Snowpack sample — Loveland Pass, Silver Plume, Colorado, USA (12/14/25, 10:50 AM MST)
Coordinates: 39.664, -105.882
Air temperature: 36 °F
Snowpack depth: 67 cm
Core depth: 10 cm
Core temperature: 50 °F
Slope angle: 6°, slope face: 326°
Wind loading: low
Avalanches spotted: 0
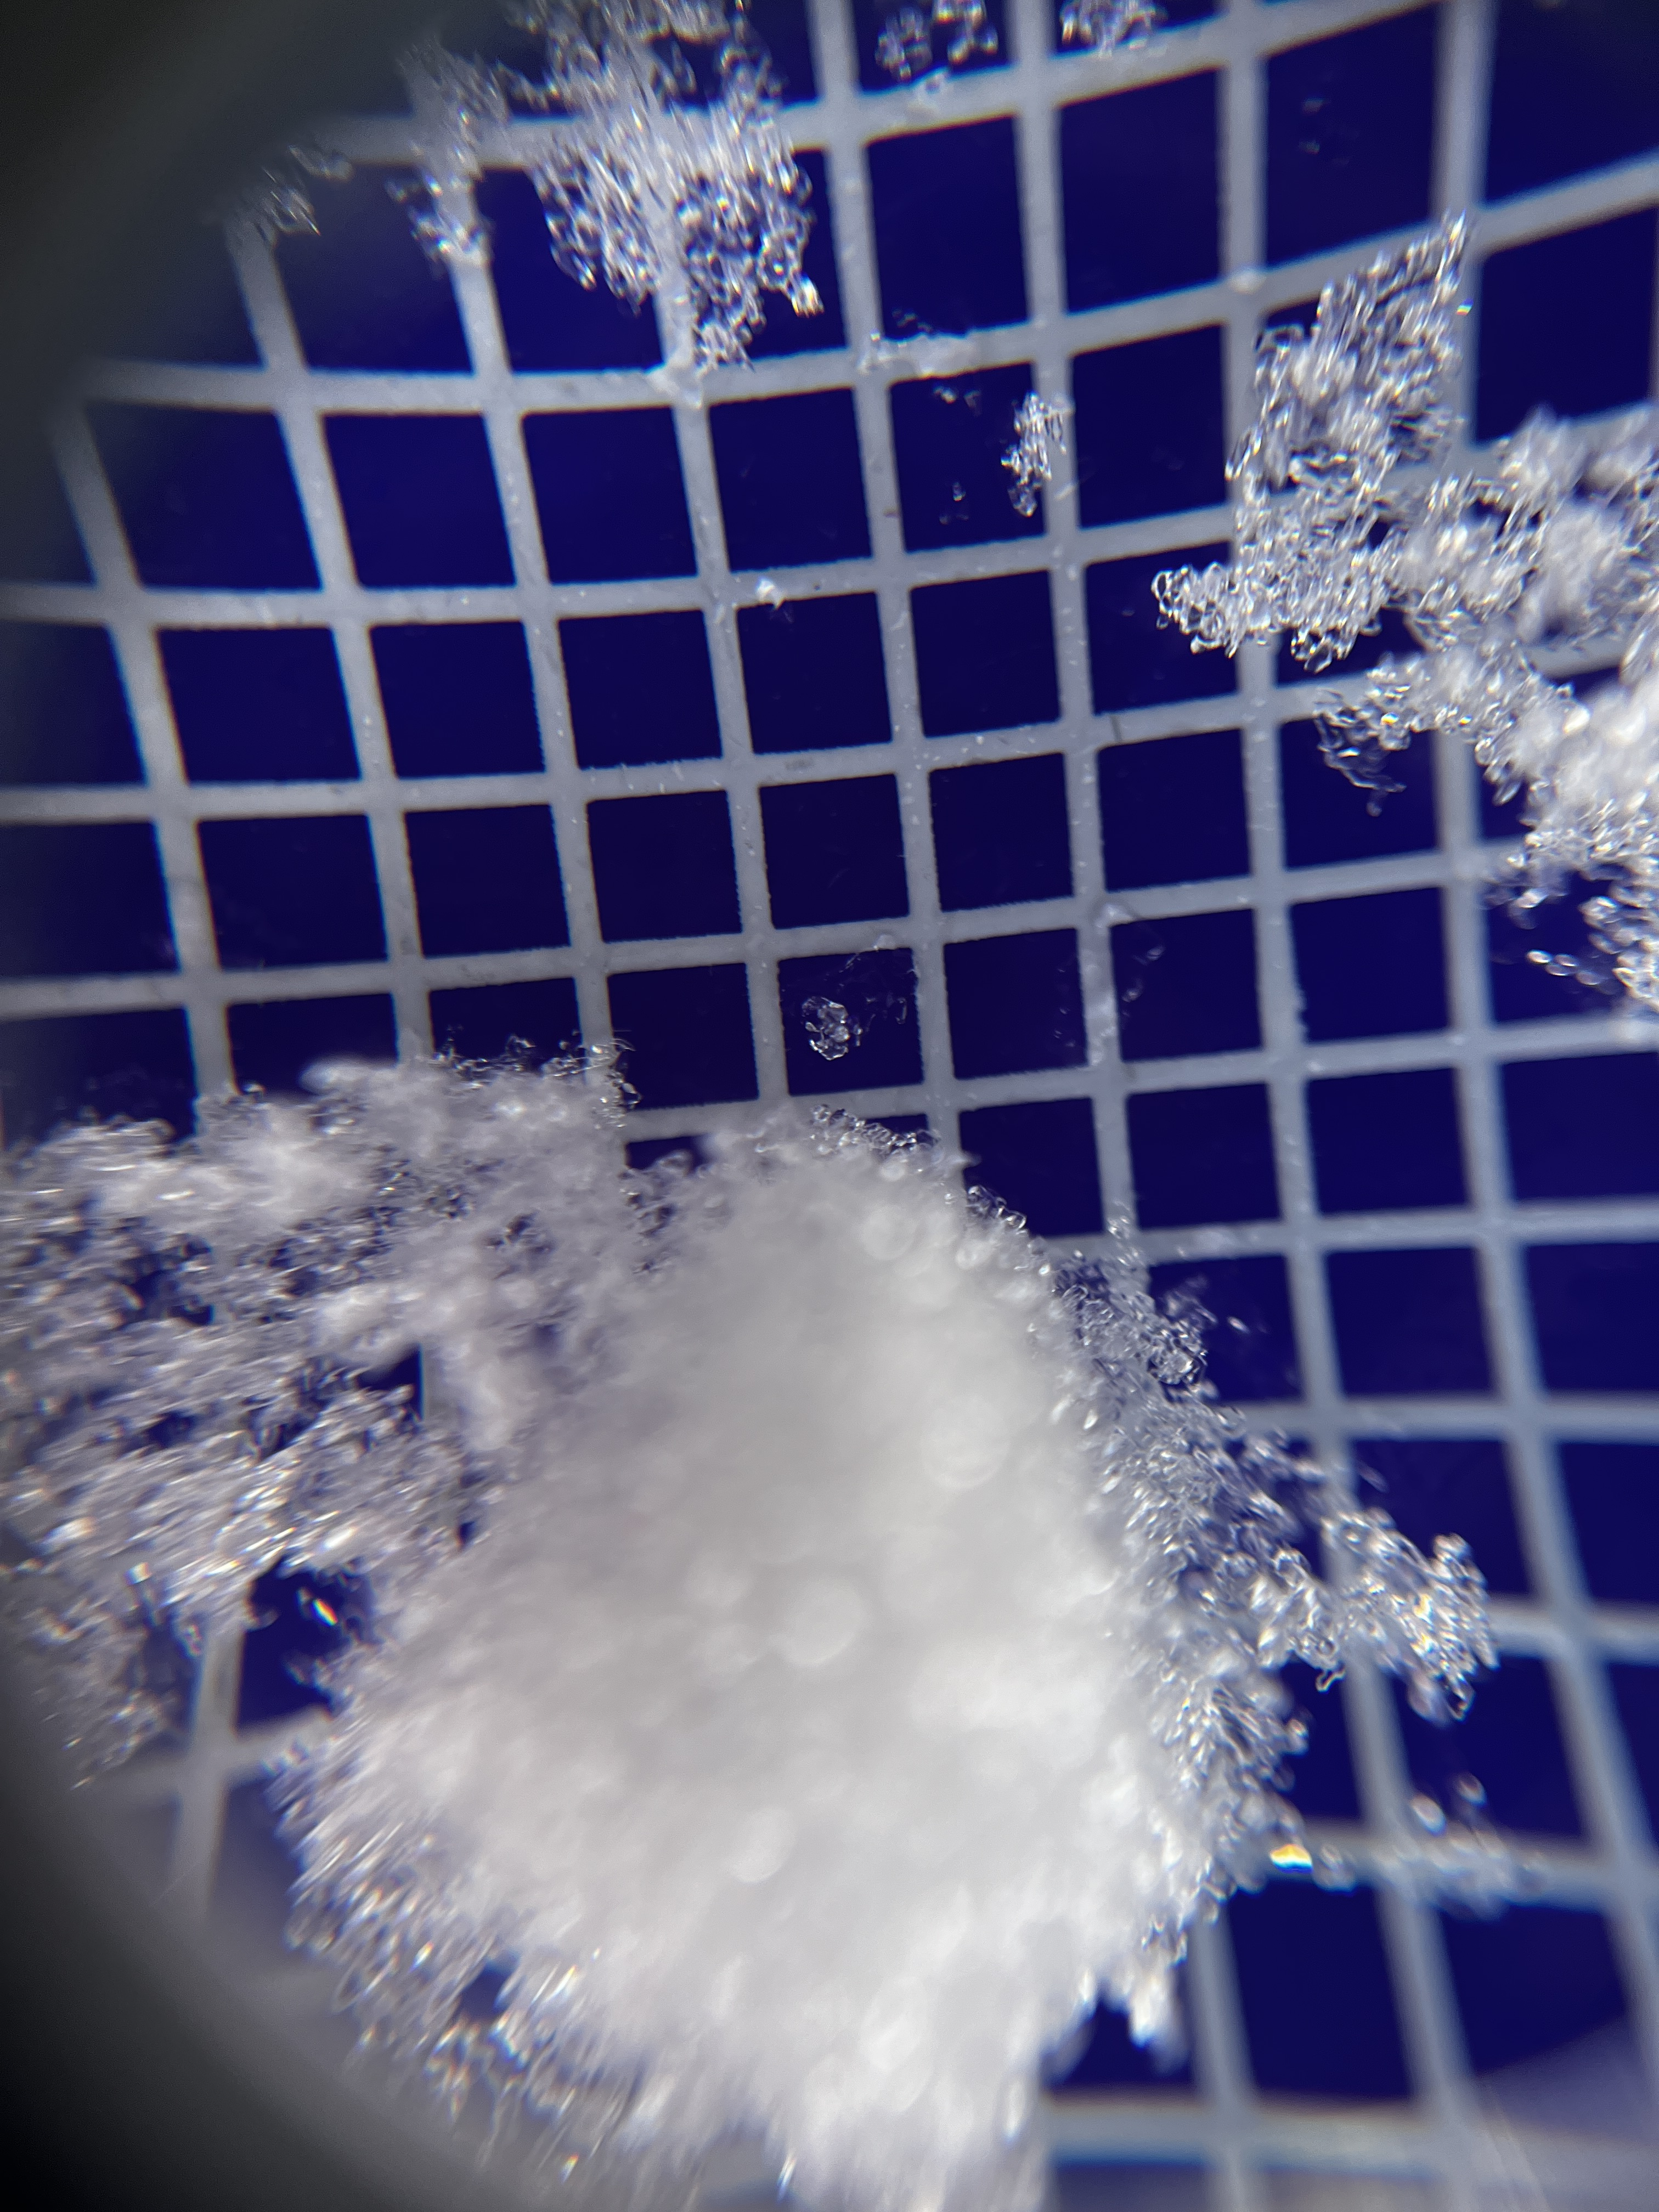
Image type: magnified_profile
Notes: No avalanches spotted, very late start to the season with minimal snowpack